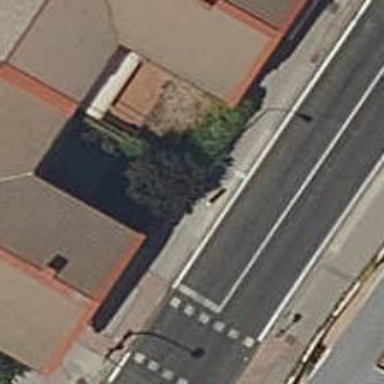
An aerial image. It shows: Bus stop with platform for public transport.